Question: I am creating a plot in R, using:
'''
plot(IQ, isAtheist)
abline(lm(isAtheist~IQ))
'''
IQ is 'numeric' and 'isAtheist' is boolean, having values 'TRUE' or 'FALSE'.

I have tried to write:
'''
cor(IQ, isAtheist)
'''
But it is gives me an error:
'''
Error in cor(IQ, isAtheist) : 'x' must be numeric
'''
How can I determine the correlation between these two variables?
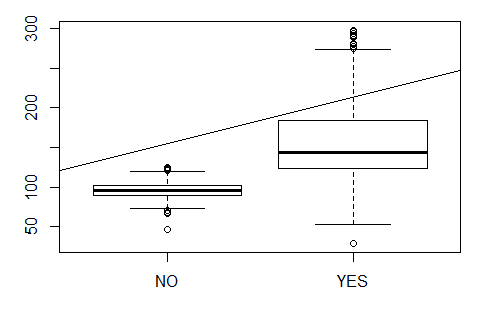
Answer: This is what I think you may want (to show the differences in mean IQ value superimposed on the boxplot):
'''
plot(IQ~isAtheist)
lines(x=c(1,2), y=predict( lm(IQ~isAtheist),
newdata=list(isAtheist=c("NO","YES") ) ) ,
col="red", type="b")
'''
The X-position in the default of plot.formula is 'as.numeric(factor(isAtheist))', i.e. at 1 and 2 rather than at 0 and 1 which was what you were assuming with your use of 'abline'. Makes no sense to extrapolate beyond those values, so I chose to plot as a bounded segment. I will add a worked example and output.
'''
set.seed(123)
isAtheist=factor(c("NO","YES")[1+rep( c(0,1), 50 )])
plot(IQ~isAtheist)
lines(x=c(1,2), y=predict( lm(IQ~isAtheist),
newdata=data.frame(isAtheist=c("NO","YES") ) ) ,
col="red", type="b")
'''